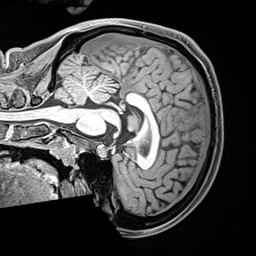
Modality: T1w
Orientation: sagittal
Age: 24
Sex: female
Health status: healthy
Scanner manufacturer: siemens
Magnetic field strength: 3 T
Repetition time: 2.4 s
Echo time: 0.00217 s